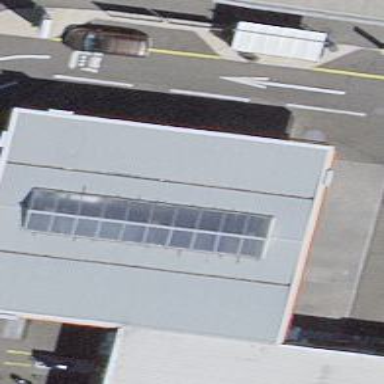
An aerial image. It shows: Fuel station.